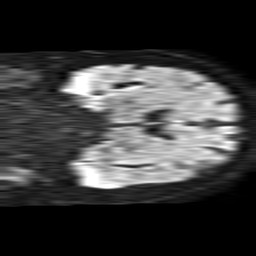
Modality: TRACE
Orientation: coronal
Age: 83
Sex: male
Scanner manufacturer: philips
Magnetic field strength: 1.5 T
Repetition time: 4.6 s
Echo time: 0.08631 s